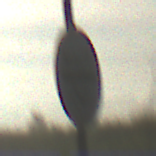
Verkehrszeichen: MautflichtigeStrecke
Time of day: SunriseSunset
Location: Outdoor (Suburban)
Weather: PartlyCloudy
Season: NotSpecified
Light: Natural